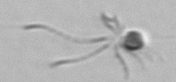
Label: Ophiaster